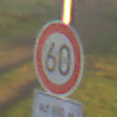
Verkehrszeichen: Geschwindigkeit60
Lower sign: LaengeEinerStrecke5
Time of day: SunriseSunset
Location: Outdoor (Nature)
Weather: Clear
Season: NotSpecified
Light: Natural